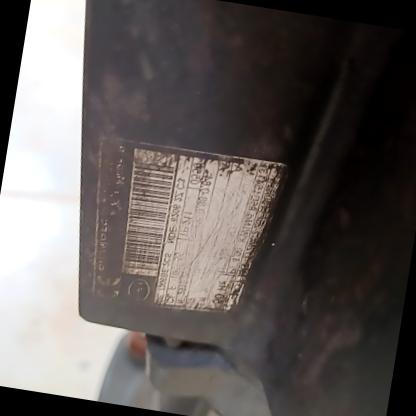
Klasa: tabliczka-znamionowa